Interaction volume radius: 10 \u00c5
Interaction volume height: 45 \u00c5
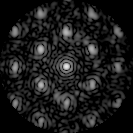
Disorder parameter: 0.3591